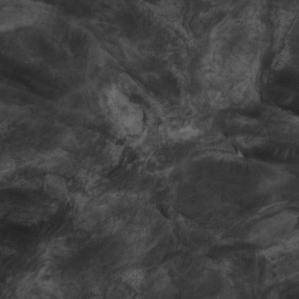
Label: non_frost